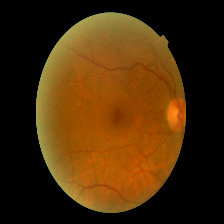
Diabetic retinopathy grade: Mild